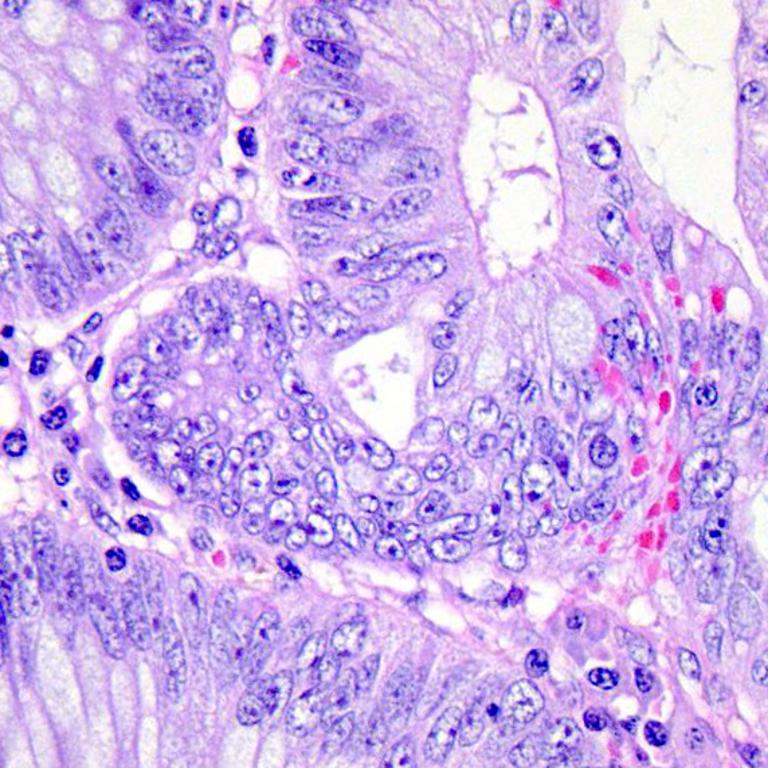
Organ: colon
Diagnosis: adenocarcinomas